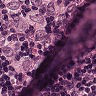
Metastatic tissue present: yes